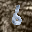
Label: 6